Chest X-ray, AP view. Patient: 76 years old, sex F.
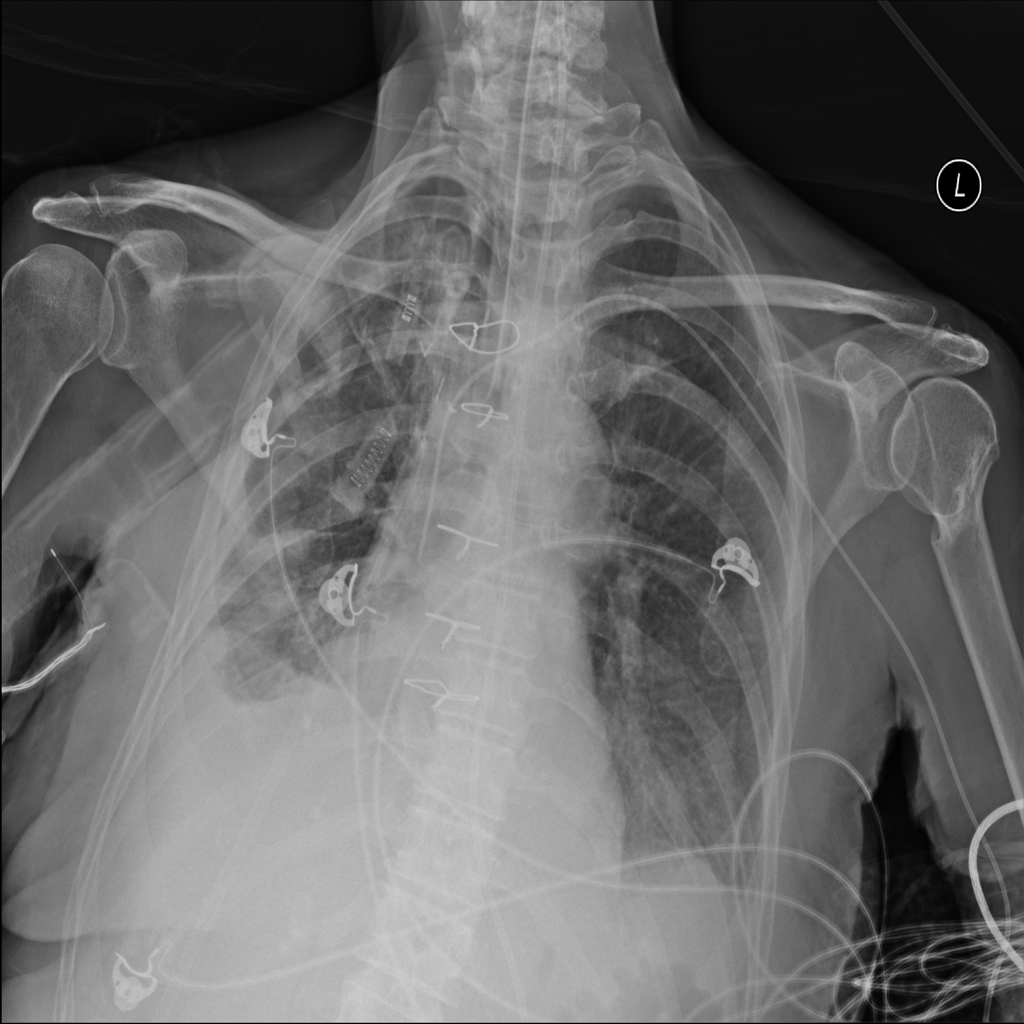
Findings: Atelectasis, Infiltration